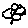
Label: flower